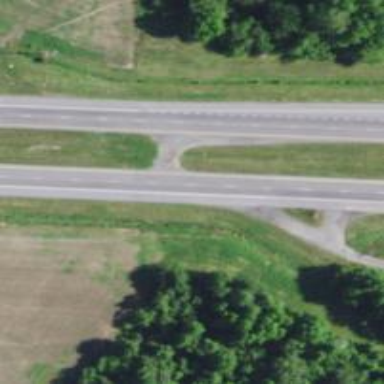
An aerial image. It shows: This image shows trunk highway that functions as expressway.